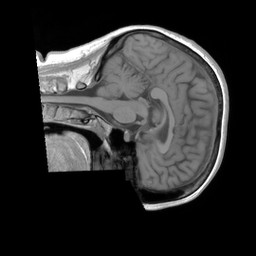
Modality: T1w
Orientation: sagittal
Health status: ill
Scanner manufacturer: siemens
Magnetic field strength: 3 T
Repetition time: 0.4 s
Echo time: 0.00246 s